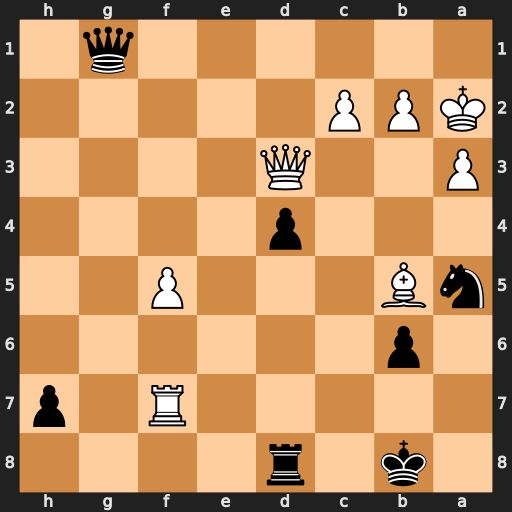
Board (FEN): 1k1r4/5R1p/1p6/nB3P2/3p4/P2Q4/KPP5/6q1
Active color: b
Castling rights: -
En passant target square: -
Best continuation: Qg8 Bc4 Nxc4